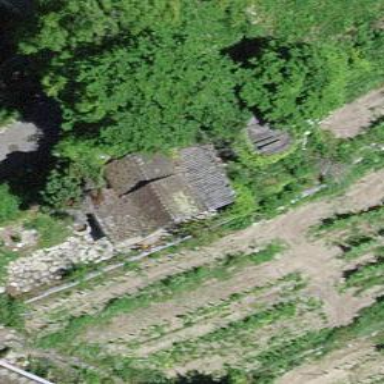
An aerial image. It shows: Shed building.